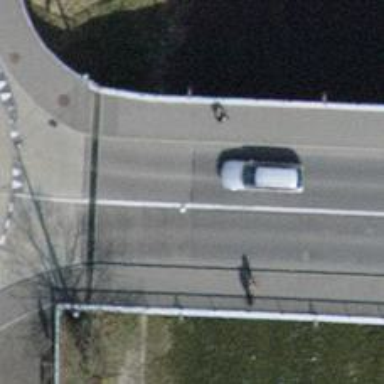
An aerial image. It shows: Catenary support structure.